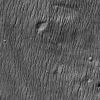
Atmospheric dust classification: not_dusty